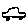
Label: car